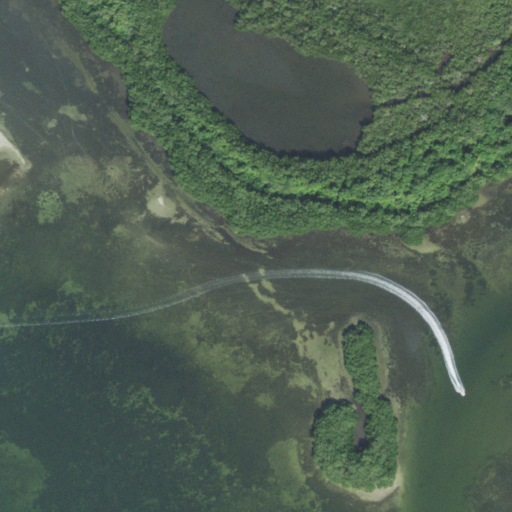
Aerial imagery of cape in Florida named Catfish Point containing open water, woody wetlands, and herbaceous wetlands